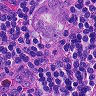
Metastatic tissue present: yes